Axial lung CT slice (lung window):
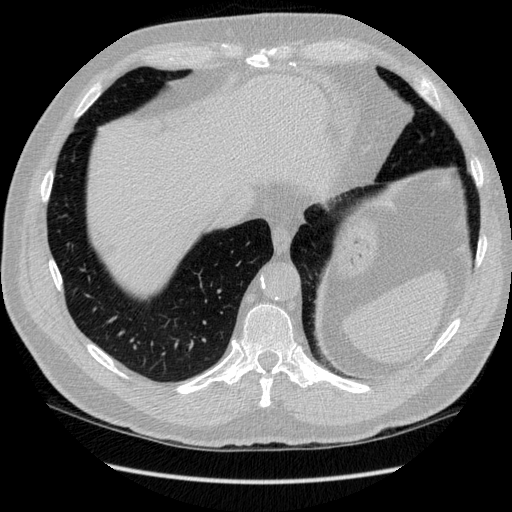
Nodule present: no